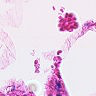
Metastatic tissue present: no